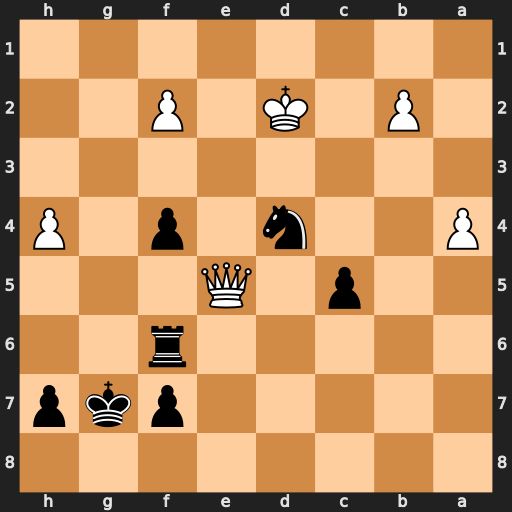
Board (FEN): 8/5pkp/5r2/2p1Q3/P2n1p1P/8/1P1K1P2/8
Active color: b
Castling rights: -
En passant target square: -
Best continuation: Nf3+ Kc3 Nxe5